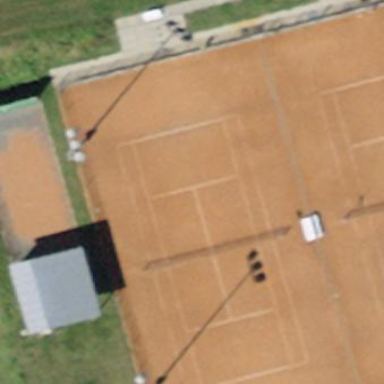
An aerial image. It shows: Tennis court on the leisure land pitch.